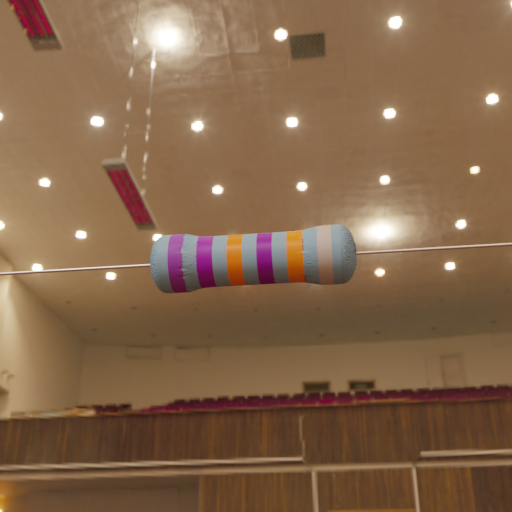
Resistor colour bands (in order): violet, violet, orange, violet, orange, silver